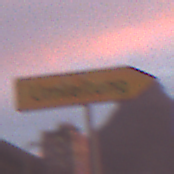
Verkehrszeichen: UmleitungswegweiserRechtsweisend
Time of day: SunriseSunset
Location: Outdoor (Urban)
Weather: PartlyCloudy
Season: NotSpecified
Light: Natural